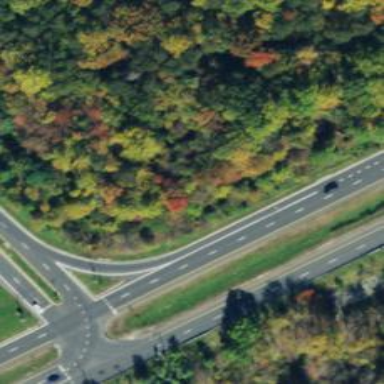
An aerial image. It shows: Expressway with asphalt surface categorized as trunk highway.